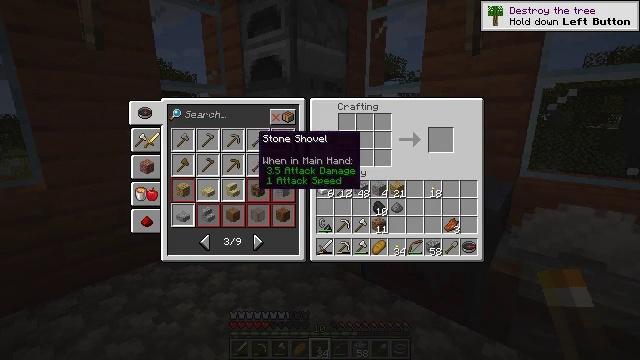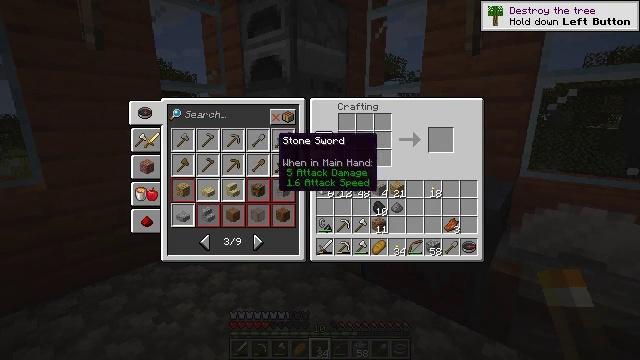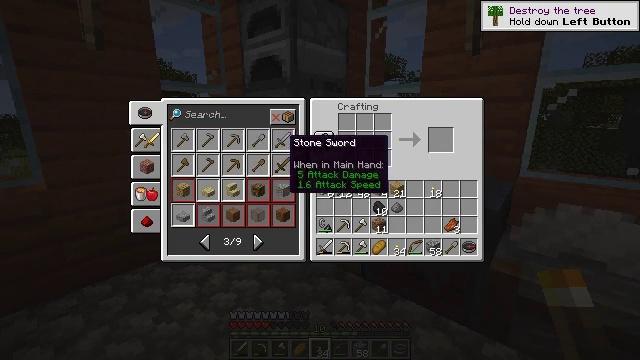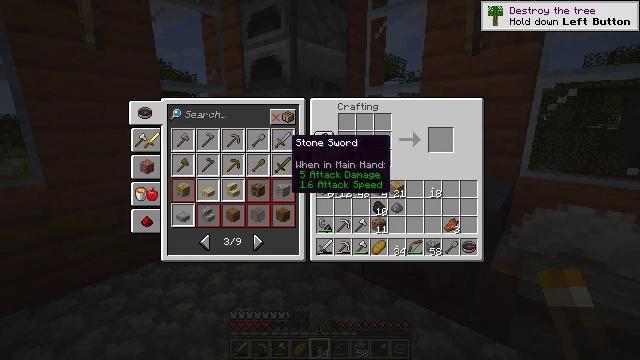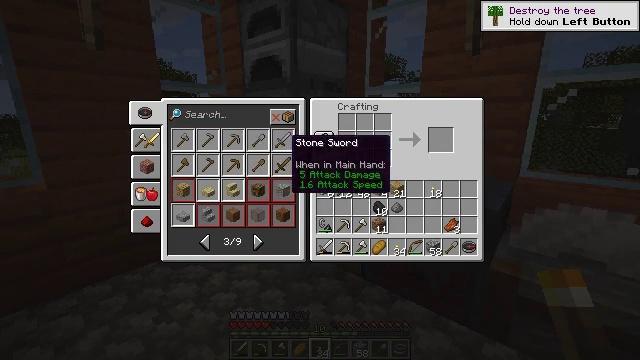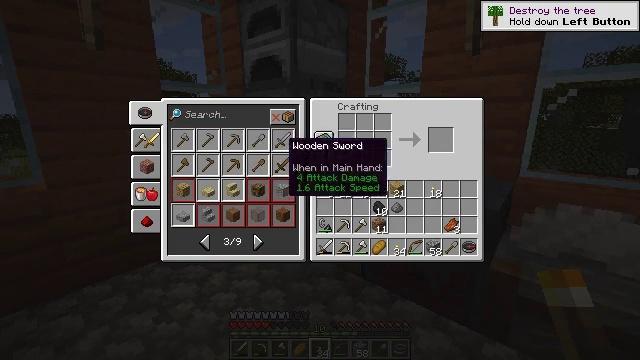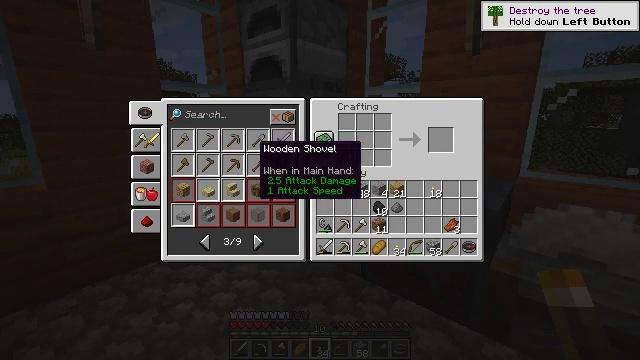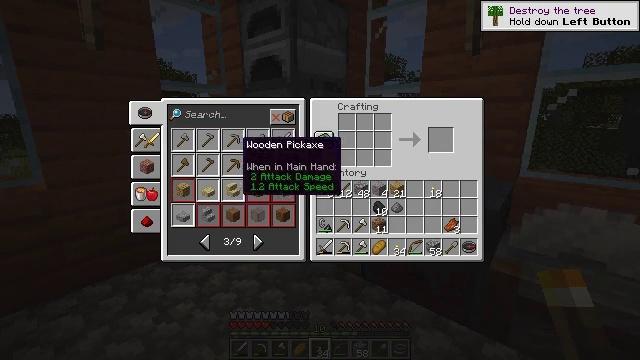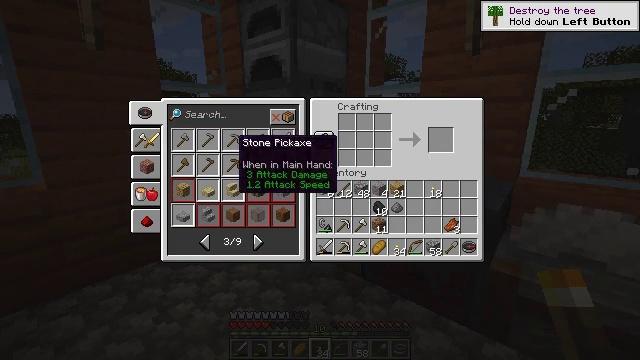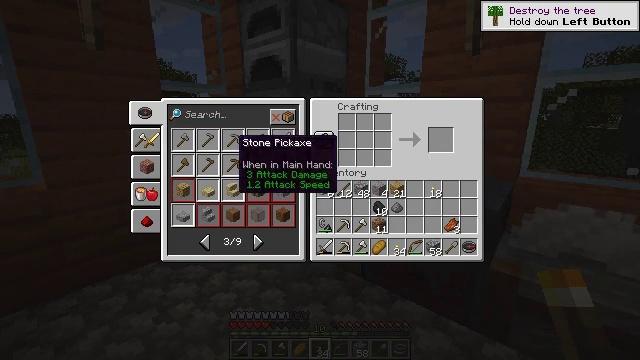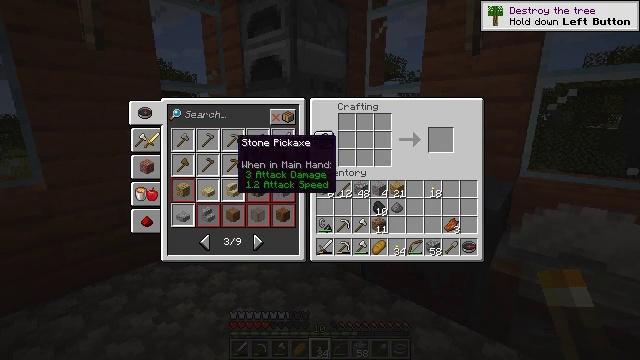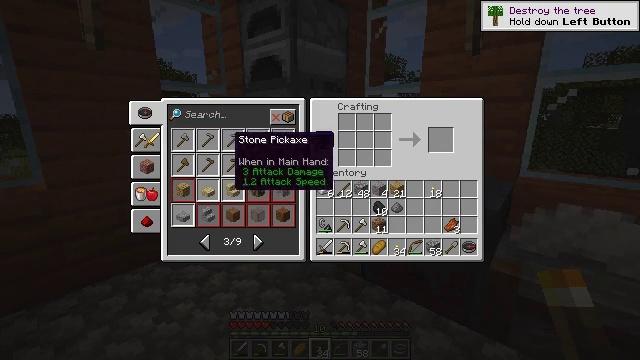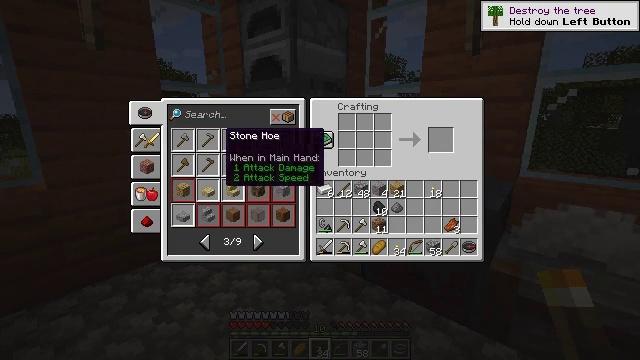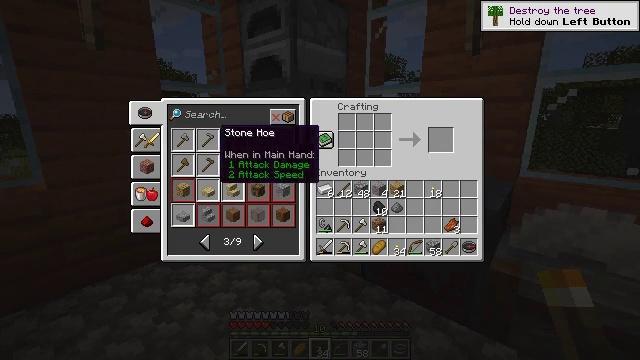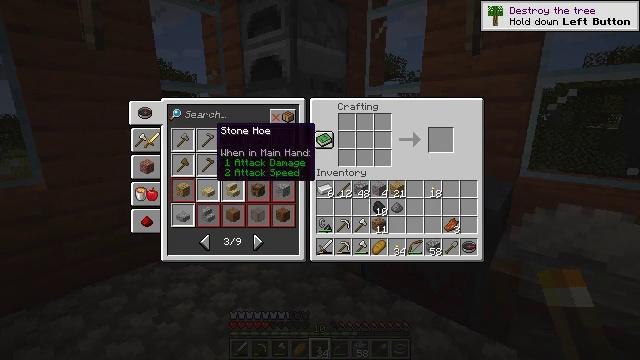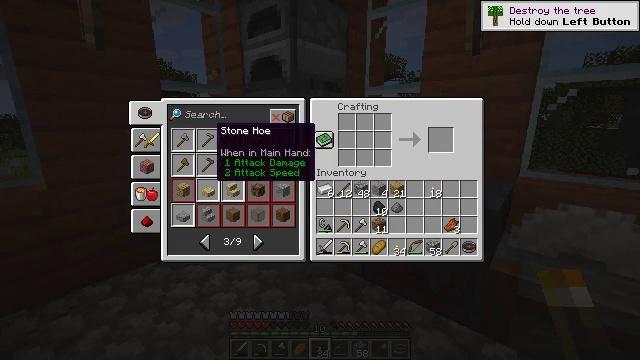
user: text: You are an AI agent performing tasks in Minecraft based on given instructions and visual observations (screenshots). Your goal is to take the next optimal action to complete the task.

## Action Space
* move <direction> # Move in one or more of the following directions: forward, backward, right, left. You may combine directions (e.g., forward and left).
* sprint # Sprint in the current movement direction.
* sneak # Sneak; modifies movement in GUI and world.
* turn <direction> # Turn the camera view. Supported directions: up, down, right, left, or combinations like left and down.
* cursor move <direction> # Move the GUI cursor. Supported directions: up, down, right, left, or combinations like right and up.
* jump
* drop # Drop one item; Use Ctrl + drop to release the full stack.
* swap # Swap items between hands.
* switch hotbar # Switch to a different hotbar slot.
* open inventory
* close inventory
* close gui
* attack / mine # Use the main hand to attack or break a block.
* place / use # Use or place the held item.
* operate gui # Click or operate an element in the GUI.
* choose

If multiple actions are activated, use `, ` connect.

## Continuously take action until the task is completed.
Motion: motion action
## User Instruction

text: Open the crafting table to craft a stone hoe.
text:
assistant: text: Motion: turn right
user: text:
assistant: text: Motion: turn right
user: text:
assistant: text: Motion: no_op
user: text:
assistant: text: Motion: no_op
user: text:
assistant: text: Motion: no_op
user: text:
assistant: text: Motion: turn left
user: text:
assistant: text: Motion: turn left
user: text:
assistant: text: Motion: no_op
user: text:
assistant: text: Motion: no_op
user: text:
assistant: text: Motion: no_op
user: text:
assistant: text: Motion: no_op
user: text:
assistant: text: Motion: turn left
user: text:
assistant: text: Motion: no_op
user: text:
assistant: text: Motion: no_op
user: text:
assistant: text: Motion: no_op
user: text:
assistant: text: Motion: no_op
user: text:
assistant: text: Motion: attack / mine
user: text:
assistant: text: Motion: attack / mine
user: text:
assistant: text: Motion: no_op
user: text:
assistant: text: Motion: turn right
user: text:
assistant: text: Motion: turn right
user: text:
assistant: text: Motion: turn right and up
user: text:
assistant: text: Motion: turn right
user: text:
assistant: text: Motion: no_op
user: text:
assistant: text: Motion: no_op
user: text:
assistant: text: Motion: turn left
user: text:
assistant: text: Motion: turn left
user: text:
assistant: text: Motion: no_op
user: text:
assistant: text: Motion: no_op
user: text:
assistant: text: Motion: no_op